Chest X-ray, AP view. Patient: 36 years old, sex F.
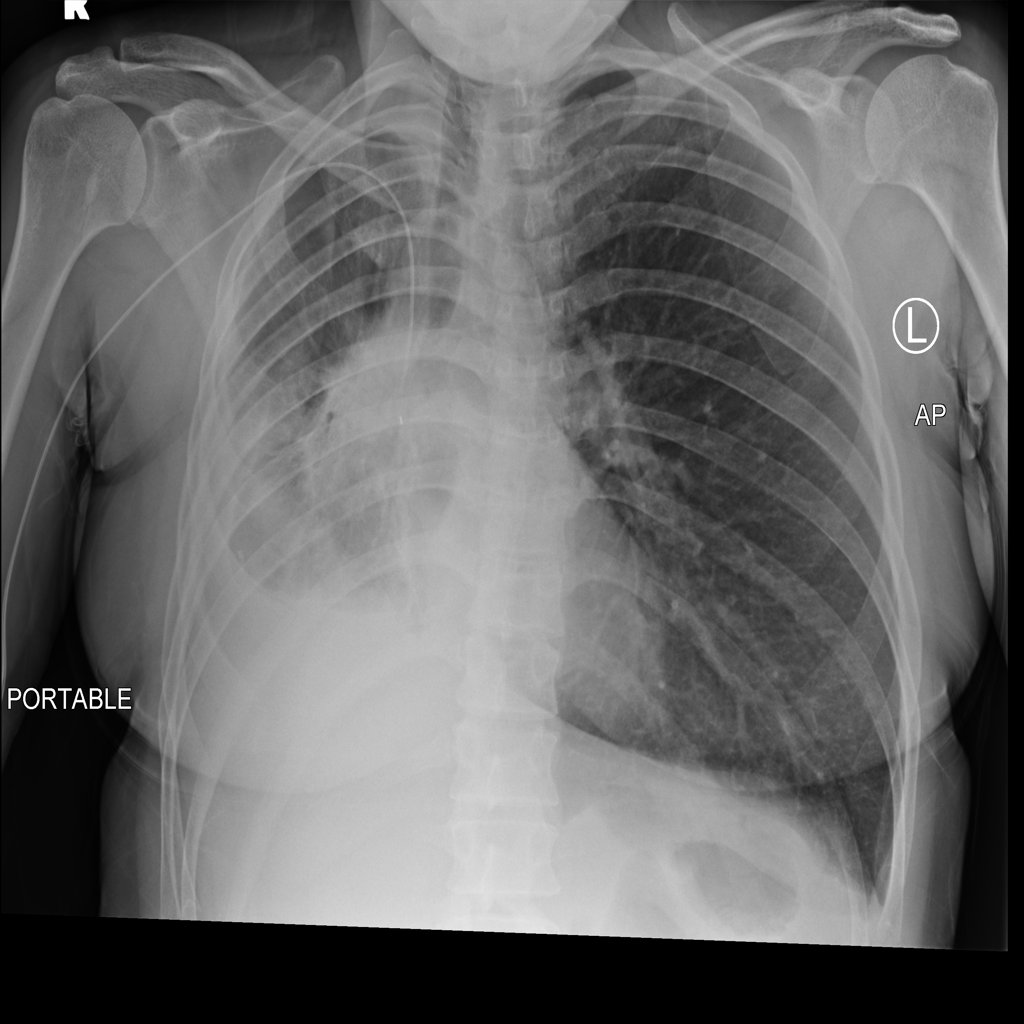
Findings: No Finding